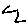
Label: zigzag